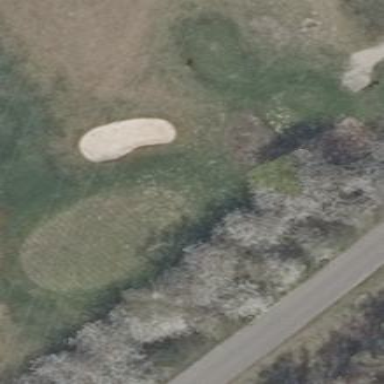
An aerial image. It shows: Golf green.